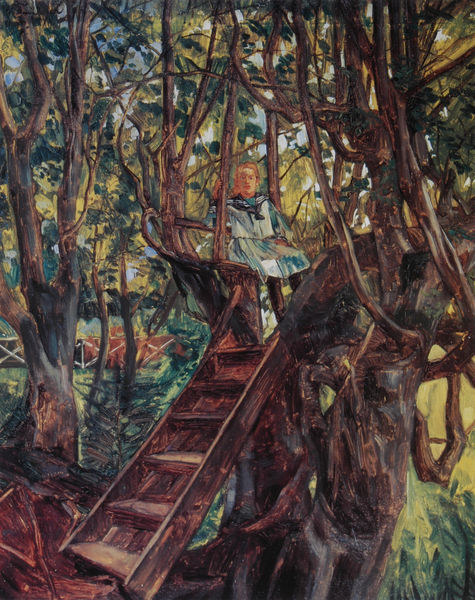
Titel: Mädchen im Baum
Künstler: Heinrich Wilhelm Trübner
Standort: Heidelberg
Institution: Kurpfälzisches Museum der Stadt Heidelberg
Schlagwörter: baum, blau, blätter, gemälde, himmel, laub, weiß, bäume, gelb, grün, impressionismus, landschaft, mädchen, sitzen, äste, braun, bunt, frau, haar, holz, kleid, licht, ölbild, gras, rot, wiese, zaun, expressionismus, blond, kragen, mensch, bild, schauen, öl, ast, baumstamm, natur, stamm, zweige, brücke, gatter, pastos, sonne, boden, figur, haare, sitzend, kind, blatt, wald, garten, hellblau, schürze, sommer, sitz, perspektive, farben, mauer, violett, vegetation, gartenzaun, bank, ölgemälde, leiter, steg, treppe, aufgang, stufen, baumkrone, frühling, rothaarig, spiel, matrose, wurzeln, geäst, blattwerk, sonnenschein, ölskizze, laubbäume, dicht, eiche, baumhaus, hochsitz, knorrig, lianen, matrosenkleid, scherengatter, versteck, verstekc, blätterdach, holztreppe, olz, stiege, verzweigt, matrosenkragen, hleid, äster, jägerstand, 20. jahrhundert, eihcen, denbaum, matosenkragen, matrosentuch